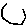
Label: hexagon